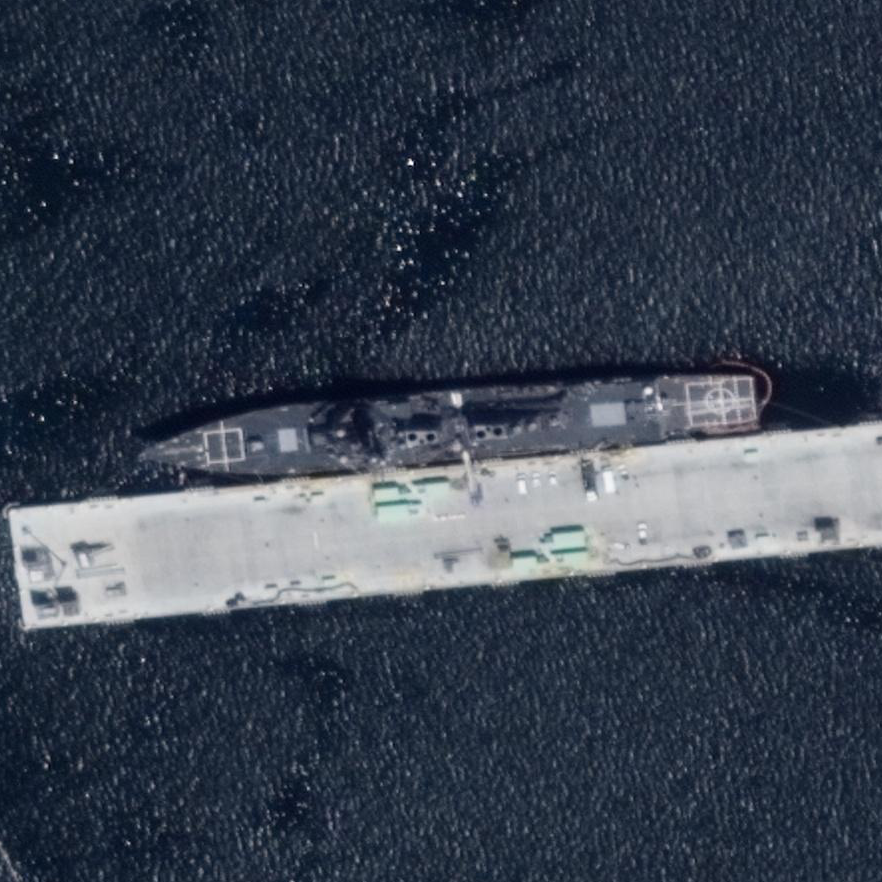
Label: destroyer